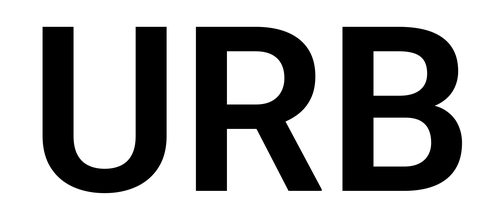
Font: Roboto_SemiBold